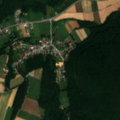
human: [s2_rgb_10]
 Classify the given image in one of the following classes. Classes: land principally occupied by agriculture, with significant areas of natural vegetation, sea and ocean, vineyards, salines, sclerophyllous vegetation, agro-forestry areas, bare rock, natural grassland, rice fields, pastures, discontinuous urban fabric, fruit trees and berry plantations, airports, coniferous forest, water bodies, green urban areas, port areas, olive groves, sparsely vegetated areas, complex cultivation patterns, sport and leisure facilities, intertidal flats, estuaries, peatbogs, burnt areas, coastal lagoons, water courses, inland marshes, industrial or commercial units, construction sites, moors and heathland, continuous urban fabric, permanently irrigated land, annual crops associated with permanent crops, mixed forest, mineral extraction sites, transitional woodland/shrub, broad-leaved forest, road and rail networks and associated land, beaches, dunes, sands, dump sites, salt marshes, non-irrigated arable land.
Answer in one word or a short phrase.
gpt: discontinuous urban fabric, non-irrigated arable land, land principally occupied by agriculture, with significant areas of natural vegetation, broad-leaved forest, coniferous forest, mixed forest